Question: I am trying to write a script to automate the search for multiple entries. Here is the input:
'''
<mirna-1>
<mirna-2>
<mirna-3>
:
:
'''
The website address is 'https://www.mirnet.ca/miRNet/faces/upload/MirUploadView.xhtml'

How can I fill mirna-1,.... into miRNA list box. I have made the following attempts but failed:
'''
gecko = os.path.normpath('~/geckodriver')
nirnet_Results = []'
browser = Browser(executable_path=gecko)
browser.visit('https://www.mirnet.ca/miRNet/faces/home.xhtml')
# click miRNA_list
xpath = '//*[@id="j_idt39:j_idt55"]'
browser.find_by_xpath(xpath).click()
time.sleep(1)
#Select Human
xpath = '//*[@id="form:j_idt34"]/div[3]/span'
browser.find_by_xpath(xpath).click()
time.sleep(1)
xpath = '//*[@id="form:j_idt34_1"]'
browser.find_by_xpath(xpath).click()
time.sleep(1)
# select miRBase ID type
xpath = '//*[@id="form:j_idt38"]/div[3]/span'
browser.find_by_xpath(xpath).click()
time.sleep(1)
xpath = '//*[@id="form:j_idt38_1"]'
browser.find_by_xpath(xpath).click()
time.sleep(1)
# select Tissue type
xpath = '//*[@id="form:sourceOpt"]/div[3]/span'
browser.find_by_xpath(xpath).click()
time.sleep(1)
xpath = '//*[@id="form:sourceOpt_1"]'
browser.find_by_xpath(xpath).click()
time.sleep(1)
# select target type
xpath = '//*[@id="form:targetOpts"]/div[3]/span'
browser.find_by_xpath(xpath).click()
time.sleep(1)
xpath = '//*[@id="form:targetOpts_1"]'
browser.find_by_xpath(xpath).click()
time.sleep(1)
# Fill miRNA list
xpath = '//*[@id="form:listData"]'
browser.find_by_xpath(xpath).click()
time.sleep(1)
for mir in known_mir:
browser.fill('form:listData',mir)
browser.fill('form:listData','
')
'''
I am getting success in selecting options in starting drop-down list and when I try to paste a list of names in the miRNA list, I am getting all the names like this:
'<mirna-1><mirna-2><mirna-3>....'
while the right format is each name should in the next line. How to do this. Kindly suggest. Thanks.
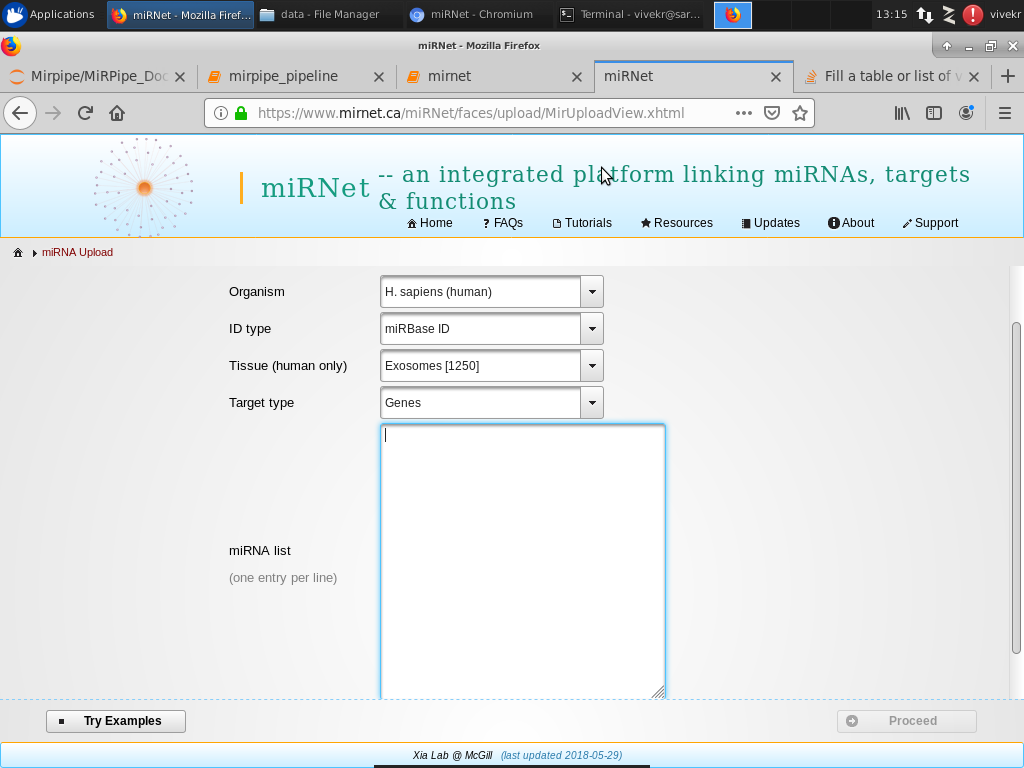
Answer: Although I would recommend selenium for something like this, it seems you want to stick with splinter. The following fix using splinter. When reproducing this issue, each time 'browser.fill()' is run it replaces the text already written. Since you didn't include what 'known_mir' was in your code, I am assuming it is a list (correct me if I'm wrong). I tried combining what you wanted to put into the form and it worked.
Replace:
'''
for mir in known_mir:
browser.fill('form:listData',mir)
browser.fill('form:listData','
')
'''
With:
'''
browser.fill('form:listData', '
'.join(mir for mir in known_mir))
'''
All my code does is combine each of the strings in 'known_mir'.